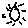
Label: sun